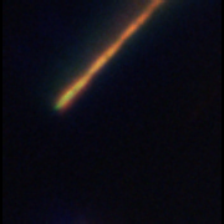
Taxon: Psuedo-nitzschia
Group: Diatoms